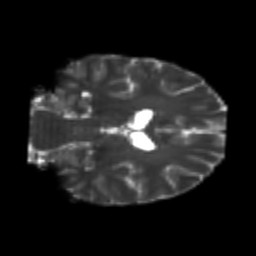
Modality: T2w
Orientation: coronal
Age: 22
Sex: male
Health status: healthy
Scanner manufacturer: philips
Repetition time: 7.386 s
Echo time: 0.08599 s